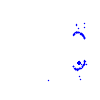
Particle: pion